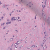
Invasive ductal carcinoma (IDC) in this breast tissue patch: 1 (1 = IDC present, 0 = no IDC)